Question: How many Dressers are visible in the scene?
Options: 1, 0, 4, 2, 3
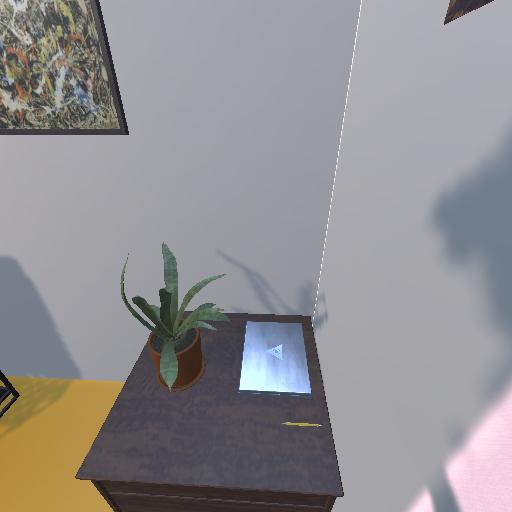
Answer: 1